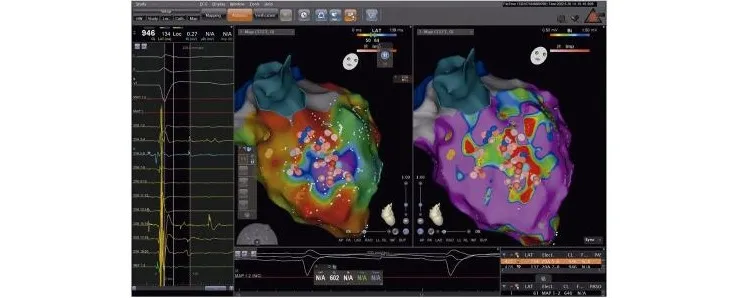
- O mapeamento de ativacao tardia isocrona mostra aglomeracao isocrona consistente com baixa tensao/area de cicatriz.
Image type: radiology (pet)